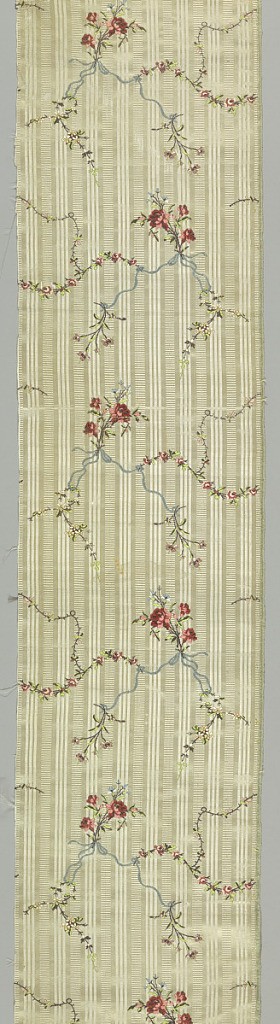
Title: Textile
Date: late 18th century
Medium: silk Technique: satin weave with discontinuous supplementary weft
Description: Delicate meandering sprays, rose vines, small bouquets of roses, and cornflowers are tied with narrow blue ribbons on an off-white ground.